Interaction volume radius: 10 \u00c5
Interaction volume height: 35 \u00c5
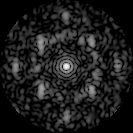
Disorder parameter: 0.5653